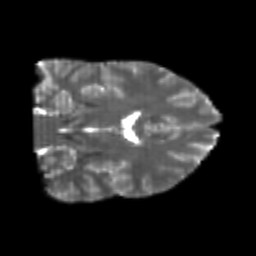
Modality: T2w
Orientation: coronal
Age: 23
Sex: male
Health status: healthy
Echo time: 0.074 s